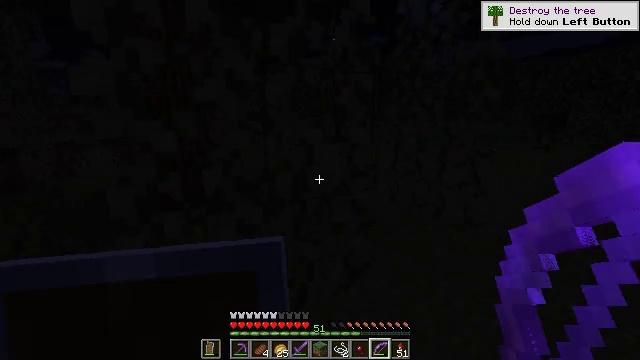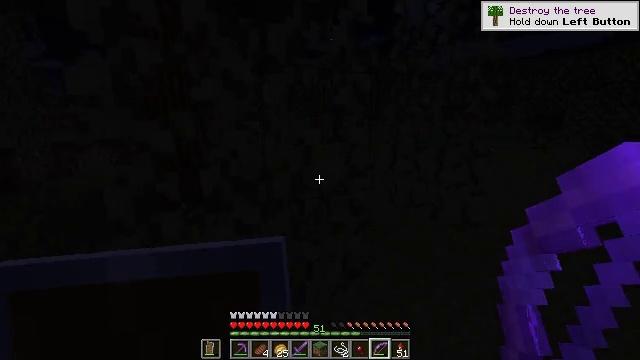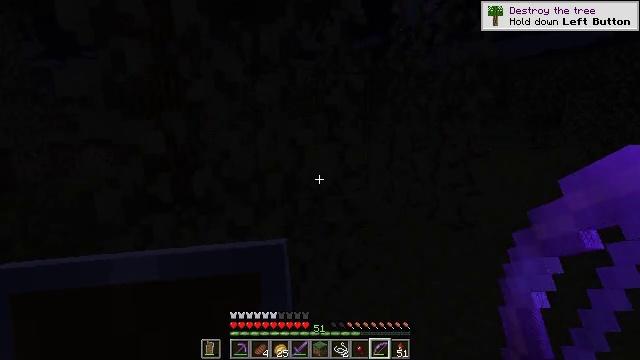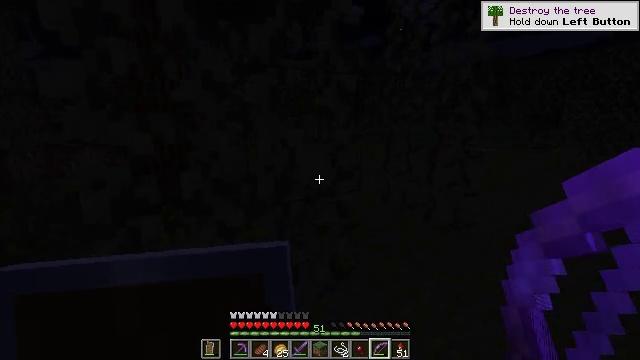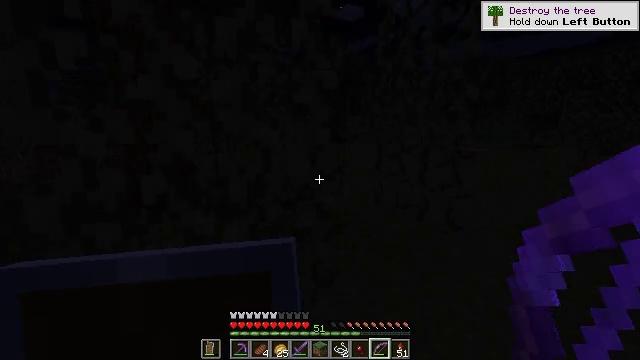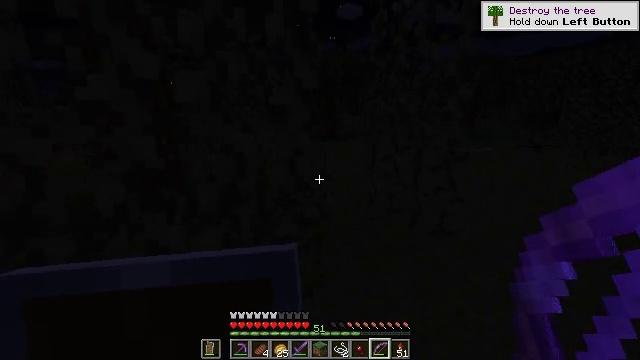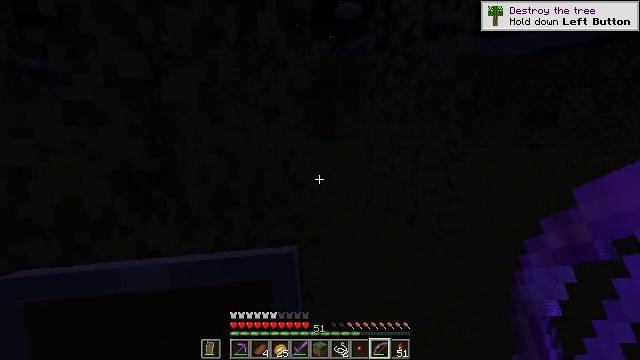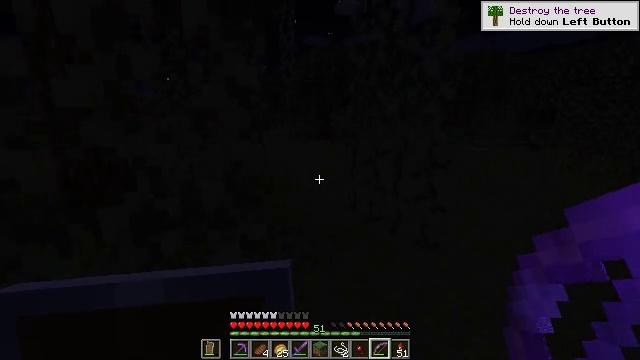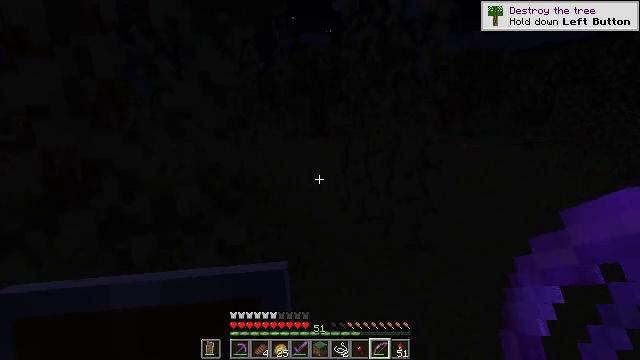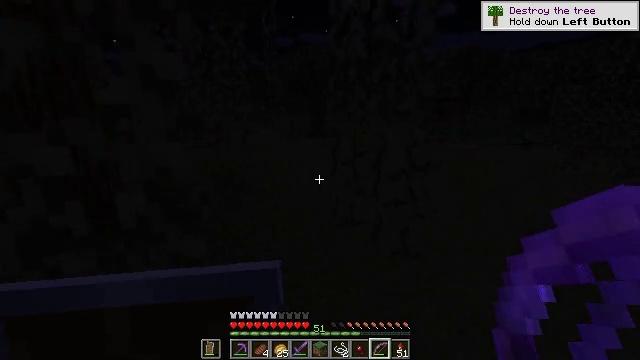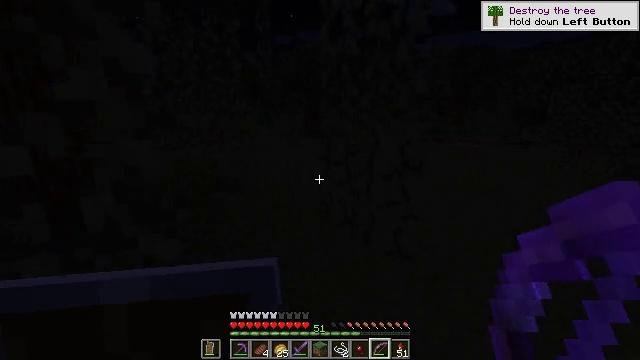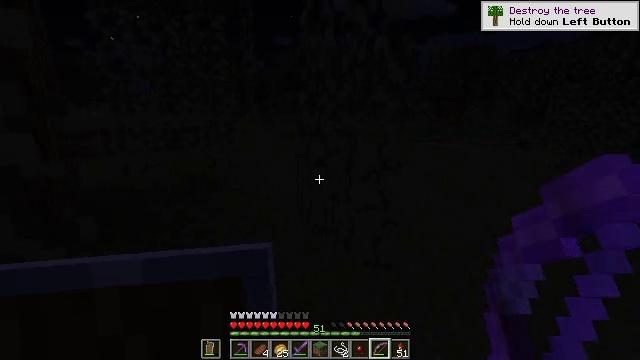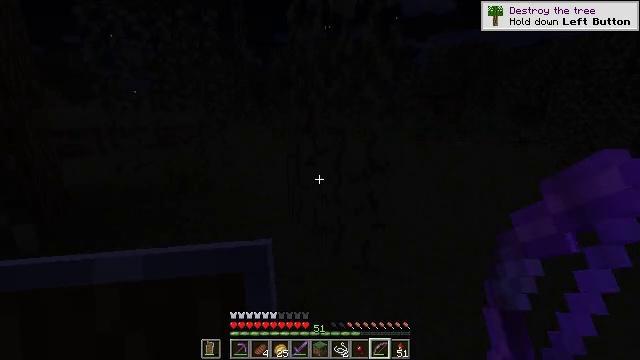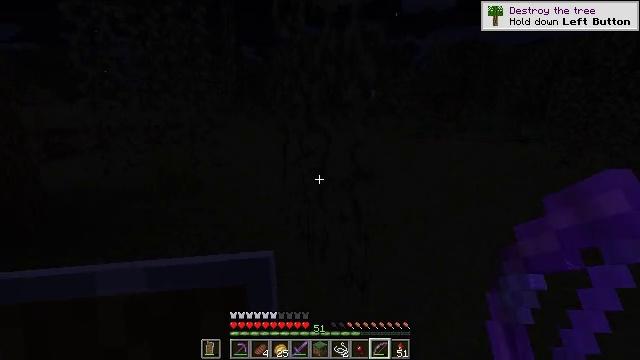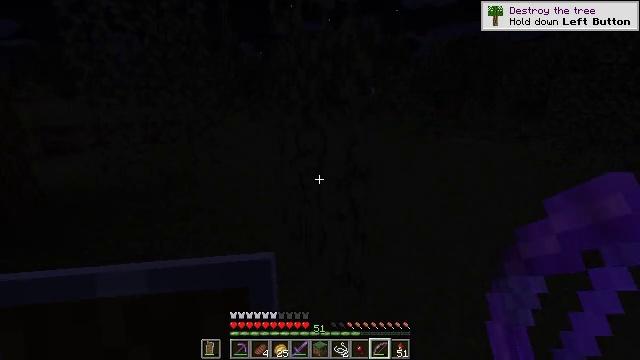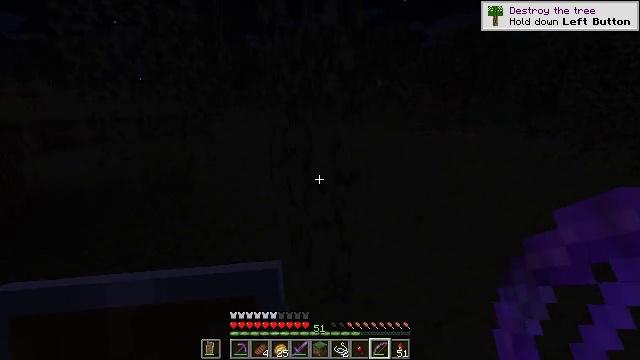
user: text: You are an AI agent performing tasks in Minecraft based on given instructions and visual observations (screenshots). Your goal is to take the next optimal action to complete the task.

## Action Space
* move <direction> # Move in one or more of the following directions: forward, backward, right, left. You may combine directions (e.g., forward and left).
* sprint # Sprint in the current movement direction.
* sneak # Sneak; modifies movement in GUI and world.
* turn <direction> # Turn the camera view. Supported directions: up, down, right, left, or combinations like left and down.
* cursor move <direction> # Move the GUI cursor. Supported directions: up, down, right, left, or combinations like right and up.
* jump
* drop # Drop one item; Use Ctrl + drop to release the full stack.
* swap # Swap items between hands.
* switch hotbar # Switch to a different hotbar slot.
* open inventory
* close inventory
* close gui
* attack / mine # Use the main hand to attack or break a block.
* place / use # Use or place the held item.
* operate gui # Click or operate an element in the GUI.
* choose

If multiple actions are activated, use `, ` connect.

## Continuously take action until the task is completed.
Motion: motion action
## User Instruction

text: Kill enemies.
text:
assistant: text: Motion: no_op
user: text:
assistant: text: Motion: move right
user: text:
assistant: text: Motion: move forward and move right
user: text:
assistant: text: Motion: move forward and move right
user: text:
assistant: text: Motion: move forward and move right
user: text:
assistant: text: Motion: move forward and move right
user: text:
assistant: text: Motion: move forward and move right
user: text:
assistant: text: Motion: move forward and move right
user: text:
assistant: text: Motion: move forward and move right
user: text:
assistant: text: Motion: move forward and move right
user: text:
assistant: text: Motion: move forward and move right
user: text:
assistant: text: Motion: move forward and move right
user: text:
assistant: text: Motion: move forward and move right
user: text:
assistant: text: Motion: move forward and move right
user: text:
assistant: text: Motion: move forward and move right, turn left and down
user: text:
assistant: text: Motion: move forward and move right, turn left and down
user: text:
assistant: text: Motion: move forward and move right, turn left
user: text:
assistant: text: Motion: move forward and move right, turn left
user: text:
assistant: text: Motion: move forward and move right, turn left
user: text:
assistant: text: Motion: move forward and move right, turn left
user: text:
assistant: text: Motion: move forward and move right, turn left
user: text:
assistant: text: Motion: move forward and move right, turn left
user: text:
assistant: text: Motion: move forward and move right, turn left
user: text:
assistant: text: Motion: move forward and move right, turn left
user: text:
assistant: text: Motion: move forward and move right, turn left and up
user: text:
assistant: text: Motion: move forward and move right, turn left and up
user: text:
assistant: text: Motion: move forward and move right, turn left and up
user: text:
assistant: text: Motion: move forward and move right, turn left and up
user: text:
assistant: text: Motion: move forward and move right, turn left and up
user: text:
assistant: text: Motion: move forward, turn left and up